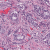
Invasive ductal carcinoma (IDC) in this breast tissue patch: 1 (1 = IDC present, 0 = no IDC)